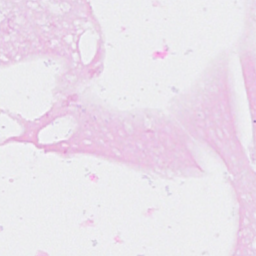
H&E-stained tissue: Breast